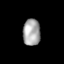
Tissue: lung
Cell type: Epithelial cells
Senescence score: 0.213
Nuclear area (px): 454
Mean DAPI intensity: 167.315